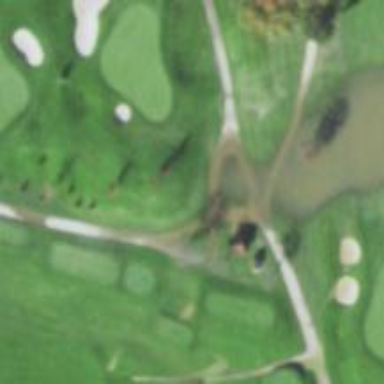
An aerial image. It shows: Pathway for golfing.